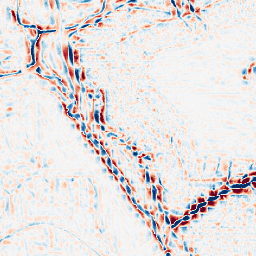
Category: wavelet
Decomposition family: wavelet_biorthogonal
Decomposition parameters: wavelet: bior2.4
level: 3
Upsampling method: cubic_catmull_rom
Upsampling parameters: scale: 4
Upsampling scale: 4